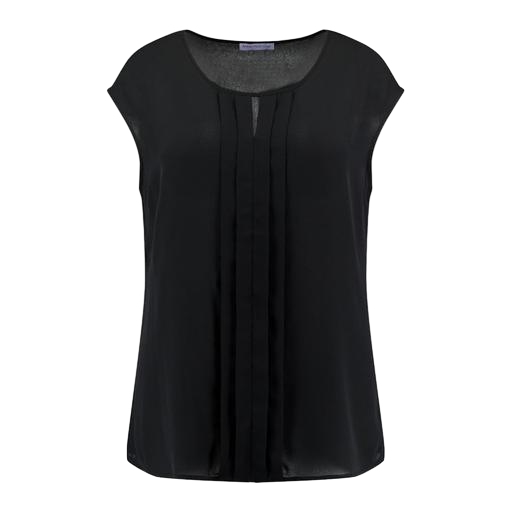
black romy pleat-front top, black pleated front sleeveless top, black sleeveless pleat back top, white background